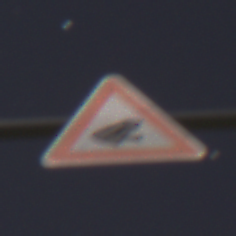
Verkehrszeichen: AmphibienwanderungLinks
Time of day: Night
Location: Outdoor (Nature)
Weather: Clear
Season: NotSpecified
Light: Natural